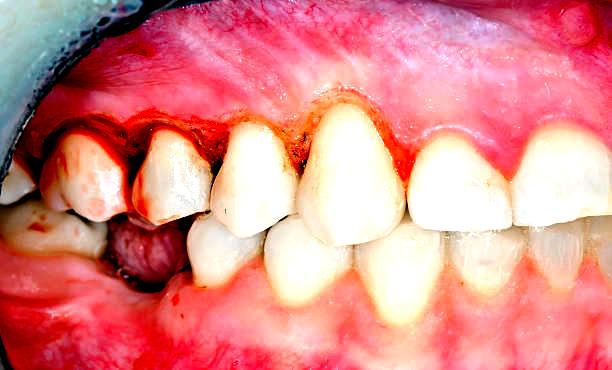
Condition: Gingivitis